Field crop: tomato
Growth stage: 1
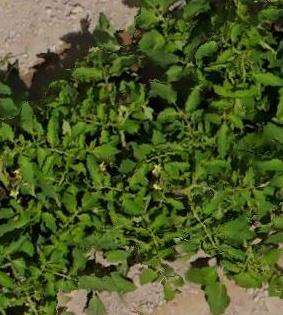
Species: tomato